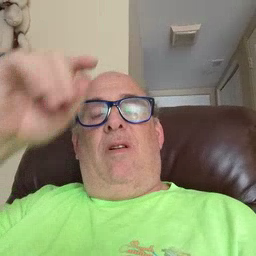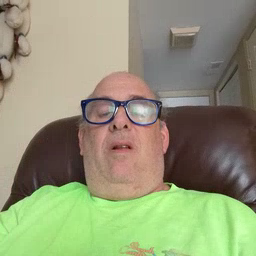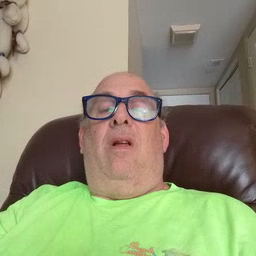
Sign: garbage